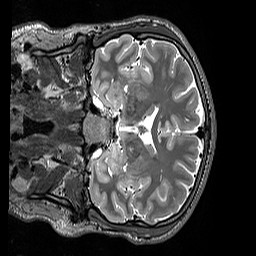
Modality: T2w
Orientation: coronal
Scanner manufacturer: siemens
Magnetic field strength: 3 T
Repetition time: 3.2 s
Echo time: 0.451 s